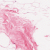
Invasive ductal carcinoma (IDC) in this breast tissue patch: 0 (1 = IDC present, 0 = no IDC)